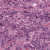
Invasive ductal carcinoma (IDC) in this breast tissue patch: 1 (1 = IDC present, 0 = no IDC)